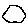
Label: hexagon